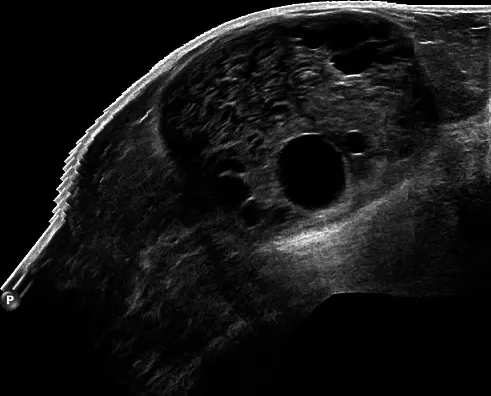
Panoramic ultrasound image of the left breast mass.
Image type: radiology (ultrasound)